Field crop: maize
Growth stage: 2
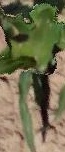
Species: maize